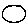
Label: circle